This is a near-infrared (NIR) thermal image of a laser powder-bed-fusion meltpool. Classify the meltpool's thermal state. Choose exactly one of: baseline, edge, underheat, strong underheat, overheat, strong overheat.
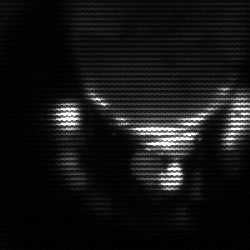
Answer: baseline